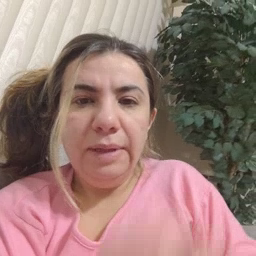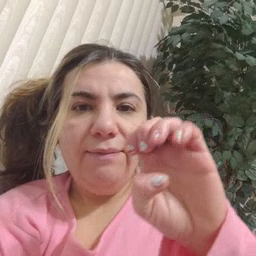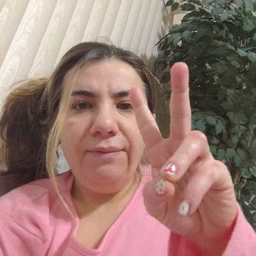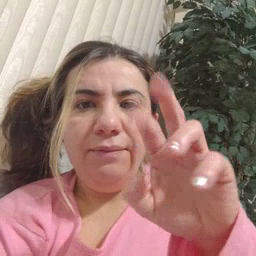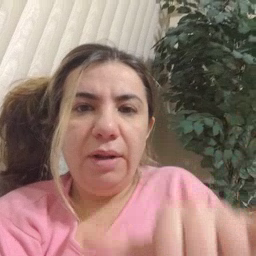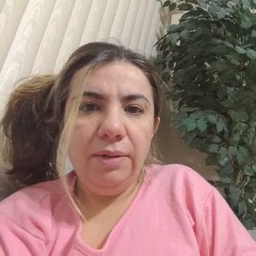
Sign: every